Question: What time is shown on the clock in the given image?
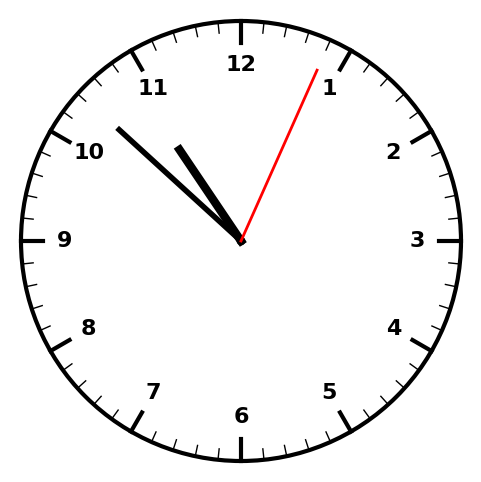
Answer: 10:52:04